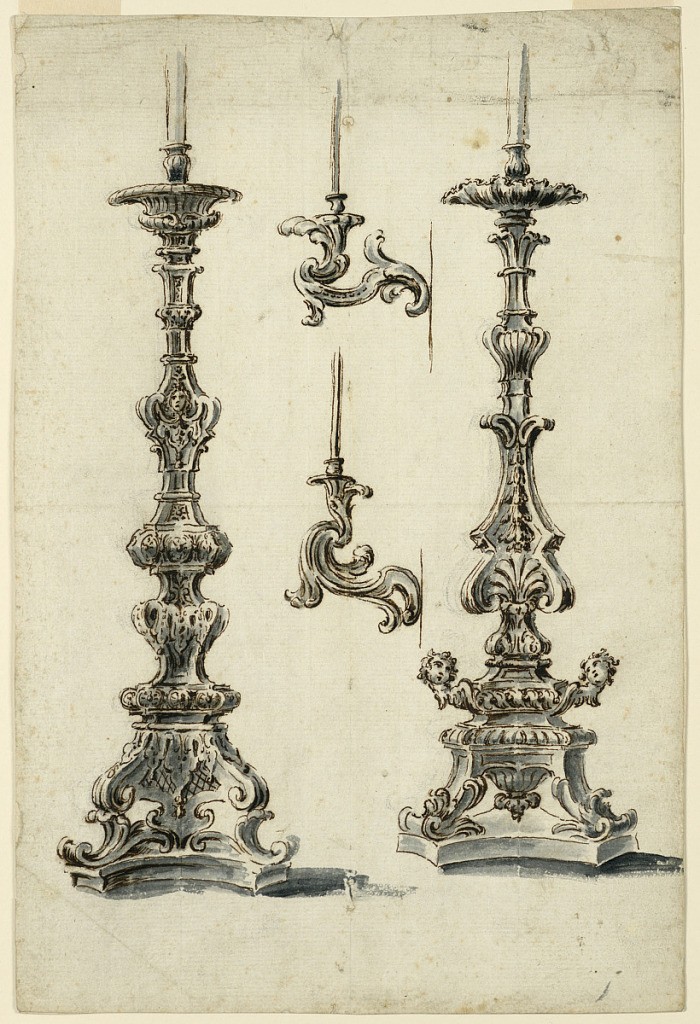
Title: Designs for Altar Candlesticks and Candle Brackets
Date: late 18th century
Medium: Pen and ink, brush and gray watercolor, black chalk on paper
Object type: Drawing
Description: Vertical rectangle. At left and right, two candlesticks with hexagonal bases with concave sides, supported by leaf scrolls. In the decorations of the candlestick at left, scallops of a cloth with tassels. A mask is at the upper knob. The candlestick at right has cherubim at the oblique sides of the upper section of the pedestal. The bowl below its socket has the shape of a shell. The brackets, either for one candle, are in the center. They are drawn in a vertical row, in profile with the wall at right. The forms consist of scrolls. Part of the candles are also shown.